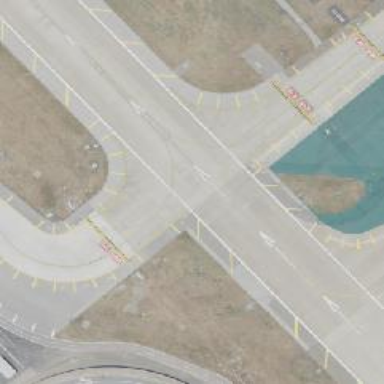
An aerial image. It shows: View of taxiway at the airport.